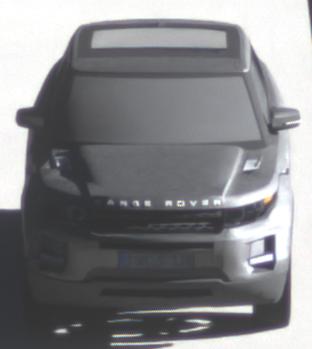
Make: Land Rover
Model: Range Rover Evoque 2.0 Si4
Detailed model: Range Rover Evoque (I)
Model produced from: 2011/08
Model produced until: 2013/11
Doors: 5
Color: gray
Road condition: dry road
Daytime: sunrise or sunset
Contrast: medium contrast